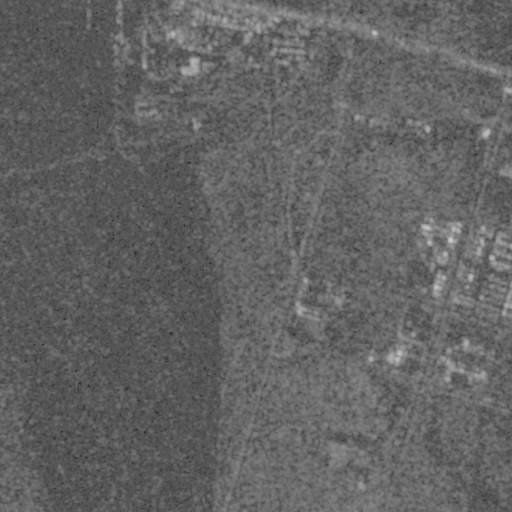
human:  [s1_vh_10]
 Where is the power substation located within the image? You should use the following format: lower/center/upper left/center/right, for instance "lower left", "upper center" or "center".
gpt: The power substation is located in the lower center of the image.
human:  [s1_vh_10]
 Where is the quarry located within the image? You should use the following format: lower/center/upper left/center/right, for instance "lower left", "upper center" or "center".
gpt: The quarry is located in the lower right of the image.
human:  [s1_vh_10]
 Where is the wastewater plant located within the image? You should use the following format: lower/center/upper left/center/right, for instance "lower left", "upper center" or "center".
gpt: The wastewater plant is located in the upper right of the image.
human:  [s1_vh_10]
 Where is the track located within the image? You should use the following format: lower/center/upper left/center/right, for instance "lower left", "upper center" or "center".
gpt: There is no track in the image.

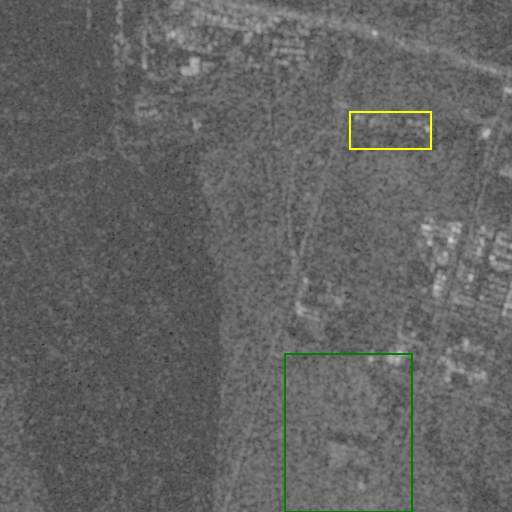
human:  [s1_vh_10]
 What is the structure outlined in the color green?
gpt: The structure outlined in green is a quarry.
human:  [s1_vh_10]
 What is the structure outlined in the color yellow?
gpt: The structure outlined in yellow is a wastewater plant.
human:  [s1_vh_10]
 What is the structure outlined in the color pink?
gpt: There is no pink outline.